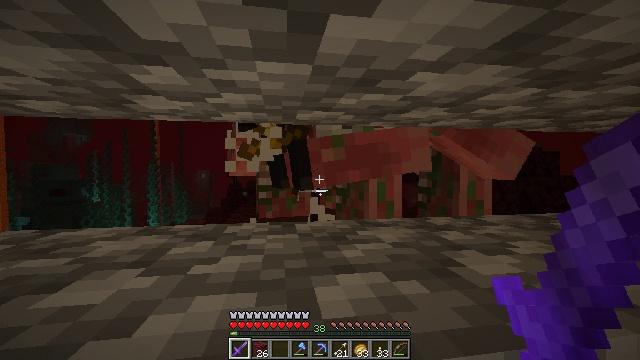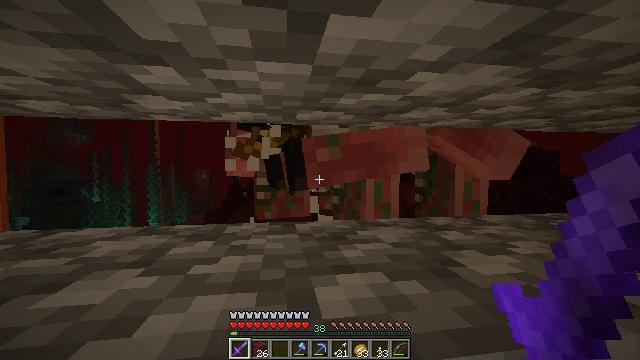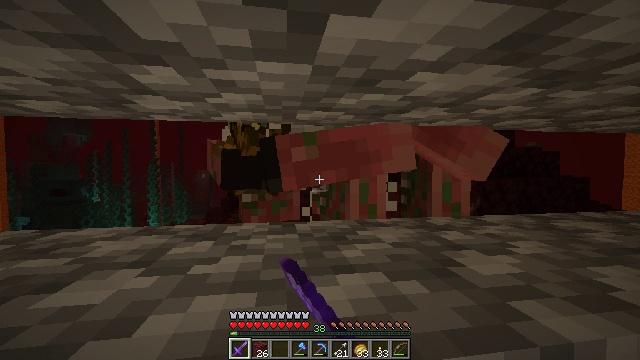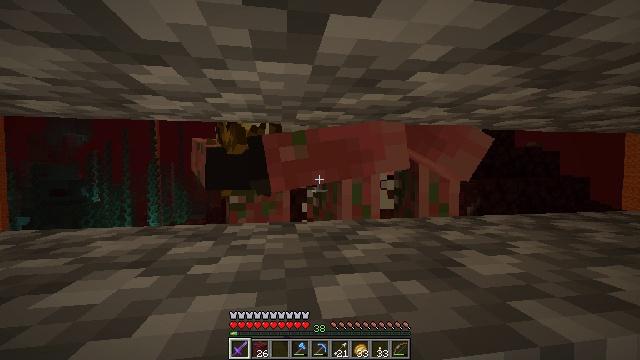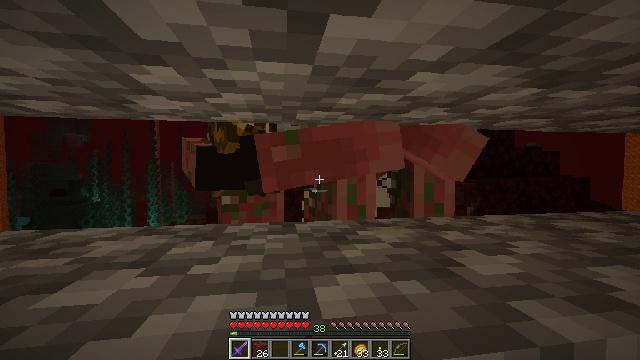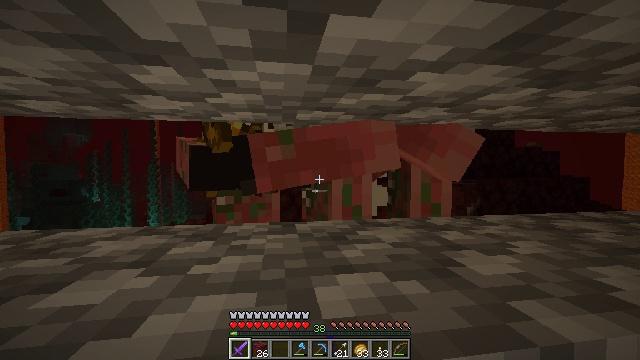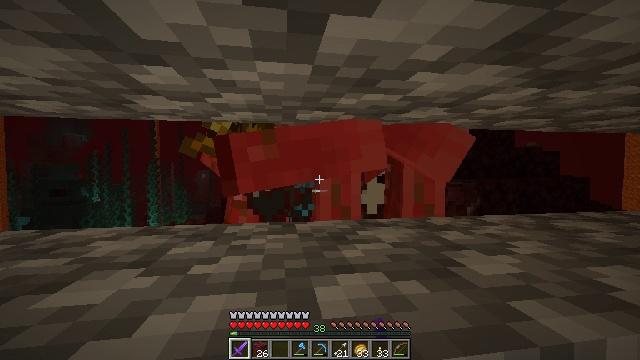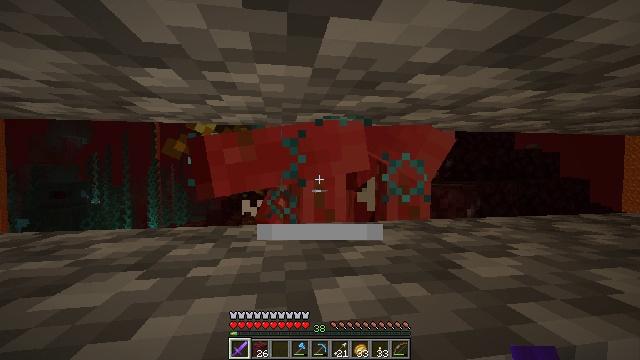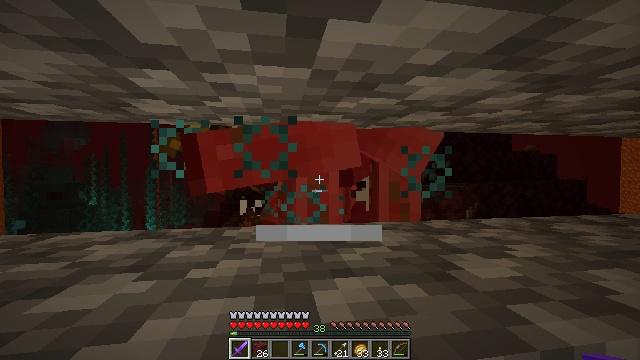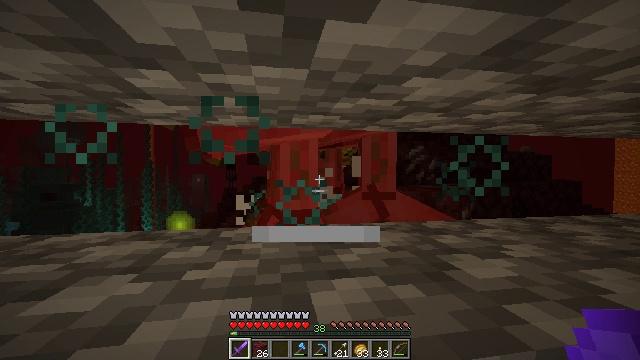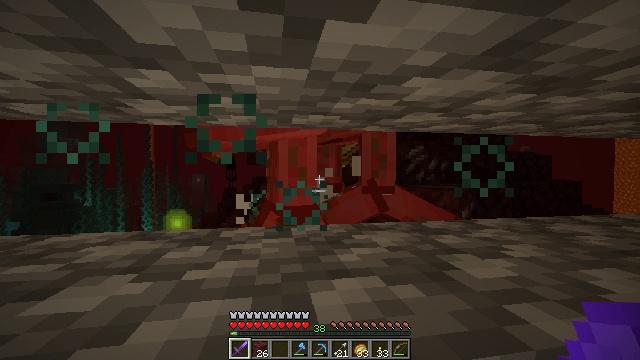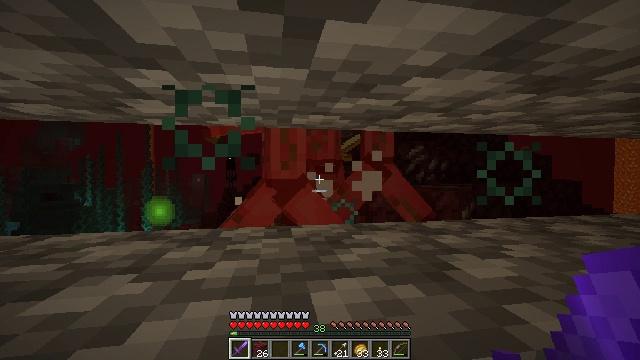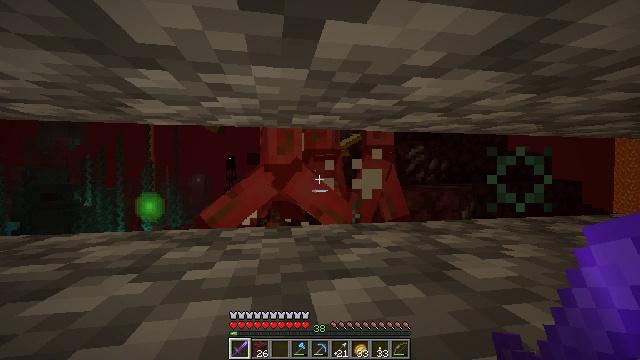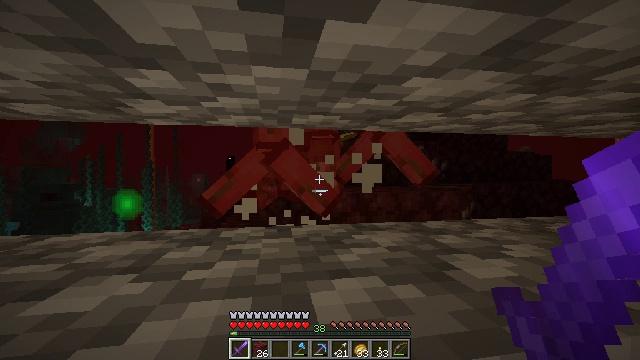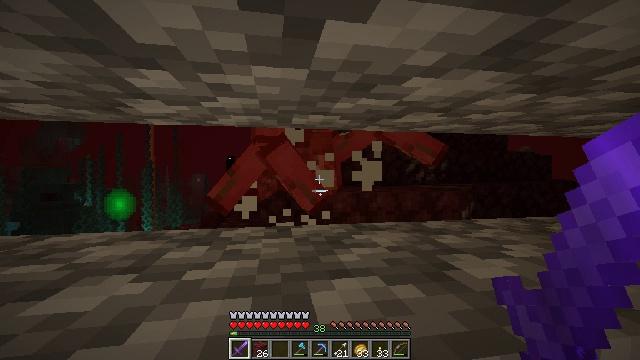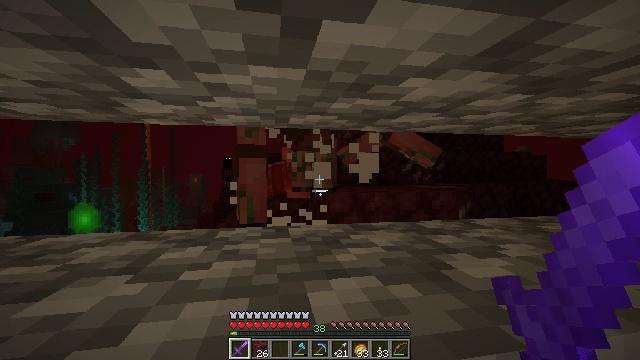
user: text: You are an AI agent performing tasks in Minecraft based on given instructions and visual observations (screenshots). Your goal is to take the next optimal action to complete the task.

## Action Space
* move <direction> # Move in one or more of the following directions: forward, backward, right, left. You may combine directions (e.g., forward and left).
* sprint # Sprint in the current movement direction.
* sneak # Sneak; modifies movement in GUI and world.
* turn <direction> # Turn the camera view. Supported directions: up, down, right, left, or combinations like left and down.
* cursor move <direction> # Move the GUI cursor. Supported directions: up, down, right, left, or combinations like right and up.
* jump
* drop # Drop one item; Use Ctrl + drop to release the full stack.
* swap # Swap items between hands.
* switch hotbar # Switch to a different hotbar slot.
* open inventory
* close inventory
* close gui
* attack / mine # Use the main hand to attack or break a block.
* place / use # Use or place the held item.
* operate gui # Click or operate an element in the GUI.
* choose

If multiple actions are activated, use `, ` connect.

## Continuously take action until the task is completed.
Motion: motion action
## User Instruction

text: Hunt the zombified piglin.
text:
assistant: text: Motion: attack / mine
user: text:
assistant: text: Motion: attack / mine
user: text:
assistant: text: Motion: attack / mine
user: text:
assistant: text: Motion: attack / mine
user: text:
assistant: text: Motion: no_op
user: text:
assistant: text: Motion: no_op
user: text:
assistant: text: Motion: no_op
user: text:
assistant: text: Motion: no_op
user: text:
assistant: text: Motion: no_op
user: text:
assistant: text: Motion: no_op
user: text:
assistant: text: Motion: no_op
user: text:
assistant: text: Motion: no_op
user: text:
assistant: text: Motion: no_op
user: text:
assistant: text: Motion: no_op
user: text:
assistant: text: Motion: no_op
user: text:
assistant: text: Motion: turn right
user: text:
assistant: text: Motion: turn right
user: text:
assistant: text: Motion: turn right
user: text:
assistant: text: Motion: turn right and down
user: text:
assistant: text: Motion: turn right and down
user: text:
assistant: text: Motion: turn right and down
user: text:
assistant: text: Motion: turn right
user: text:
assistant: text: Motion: turn right
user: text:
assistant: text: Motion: turn right
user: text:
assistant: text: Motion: turn right
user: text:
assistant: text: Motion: turn left and down
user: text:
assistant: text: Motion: turn left
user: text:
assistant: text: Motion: turn left
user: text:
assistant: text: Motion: turn left and up
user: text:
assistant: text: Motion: turn left and up